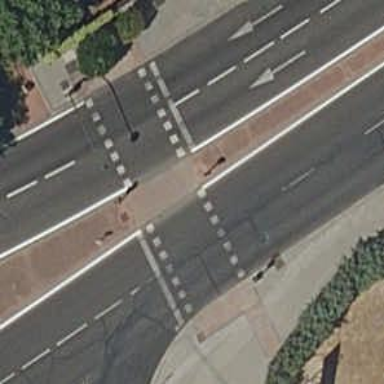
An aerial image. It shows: Road with traffic signals.